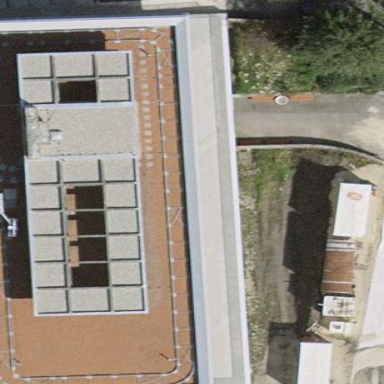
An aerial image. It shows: College building.